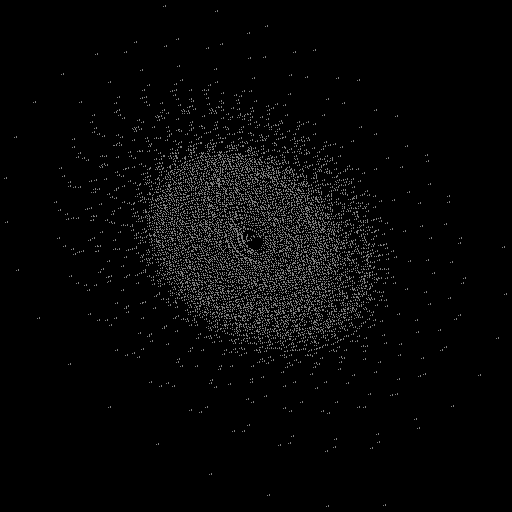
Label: ammonite